Question: I've had the errors shown in the picture and I suspect the first 2 are because it is trying to execute all projects but the last 2 I'm not sure (think it might be just cascade from the other 2)
I have 3 projects in my solution but I just want to compiple ParserTest... is there a way to compile only this project without changing the others to Class Library? (and even to change them to class library, is there an option to change it or do I have to create a new project and copy all files?)

Any hints/suggestions are appreciated, thanks!
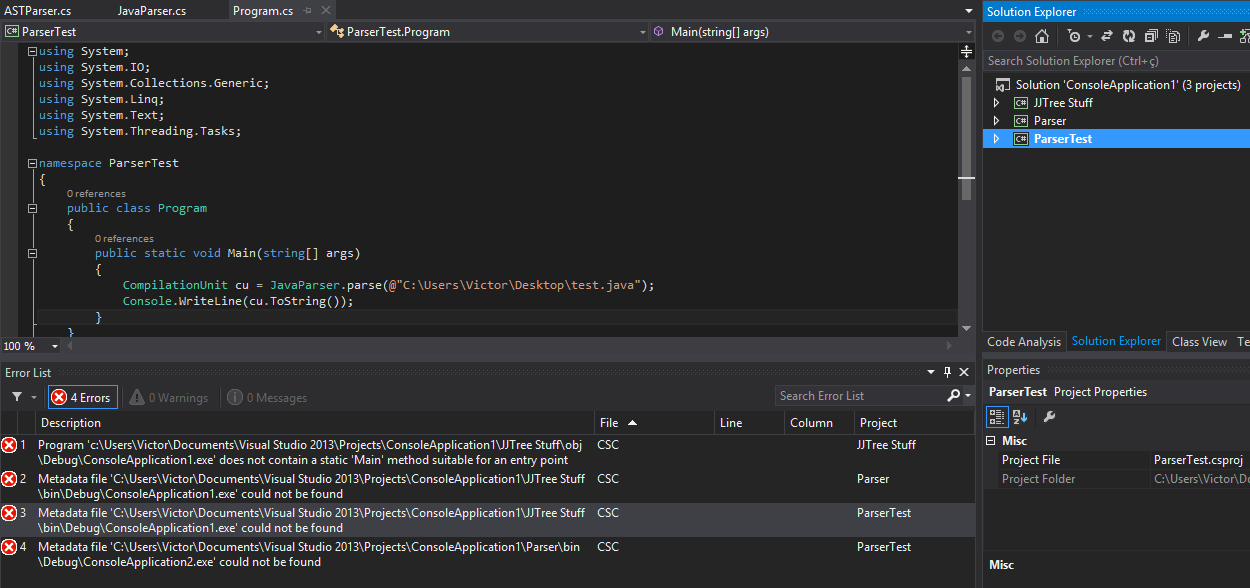
Answer: You can change the "Output type" of your project.
Right click the project in the Solution Explorer and go to Properties.
Under the "Application" tab, there is an Output type option: